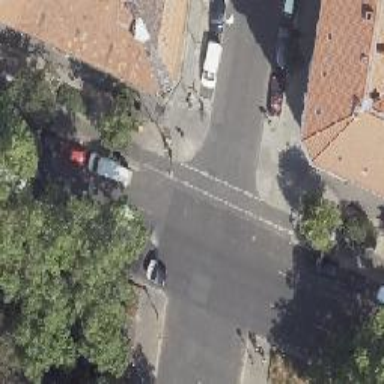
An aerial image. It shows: Unmarked crossing with kerb extension on both sides.